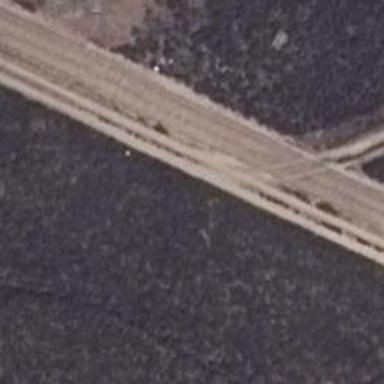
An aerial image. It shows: Dirt track road with grade 4 tracktype.